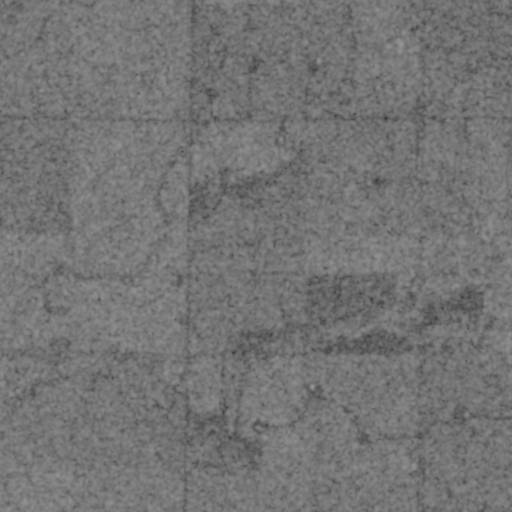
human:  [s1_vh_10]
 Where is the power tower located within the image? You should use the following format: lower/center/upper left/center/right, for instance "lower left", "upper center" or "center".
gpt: The power tower is located in the upper of the image.
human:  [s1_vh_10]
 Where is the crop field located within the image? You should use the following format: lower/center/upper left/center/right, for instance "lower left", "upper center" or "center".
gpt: There is no crop field in the image.

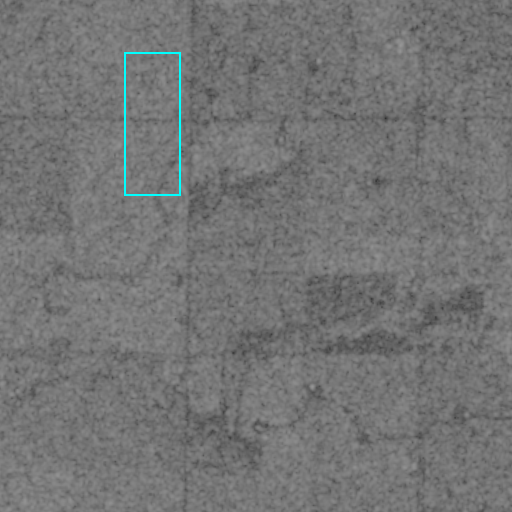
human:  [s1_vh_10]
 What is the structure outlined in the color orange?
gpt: There is no orange outline.
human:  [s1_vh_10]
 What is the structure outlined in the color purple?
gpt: There is no structure outlined in purple.